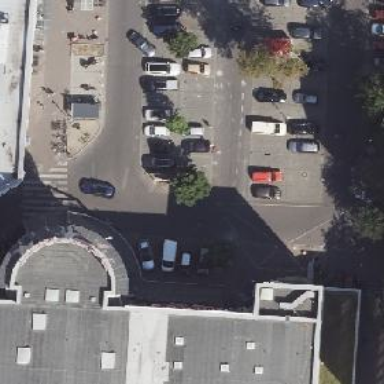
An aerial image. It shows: Asphalt parking aisle designated as service road.